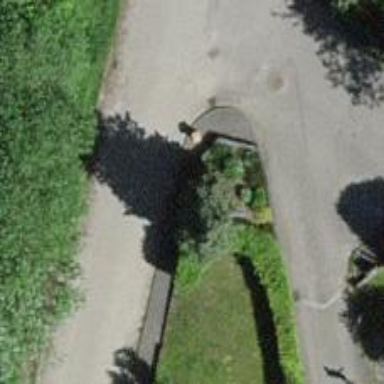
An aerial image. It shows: Historic wayside cross.